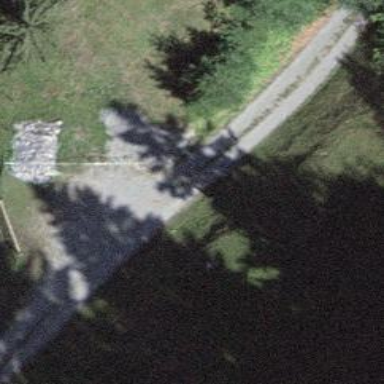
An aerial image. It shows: Gate.